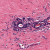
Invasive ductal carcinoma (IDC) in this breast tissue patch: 0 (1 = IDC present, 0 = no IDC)